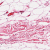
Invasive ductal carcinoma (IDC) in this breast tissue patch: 0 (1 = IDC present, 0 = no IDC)